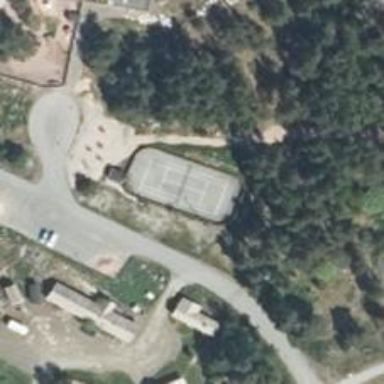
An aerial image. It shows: Tennis court on the leisure land pitch.